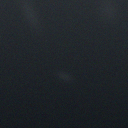
Screen state: off